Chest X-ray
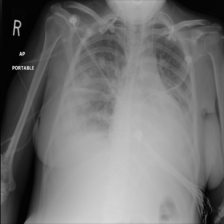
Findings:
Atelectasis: negative
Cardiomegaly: negative
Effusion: positive
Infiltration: positive
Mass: negative
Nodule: negative
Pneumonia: positive
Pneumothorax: negative
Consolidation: negative
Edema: positive
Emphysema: negative
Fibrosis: negative
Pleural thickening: negative
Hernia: negative